Aerial crown-view tile of a tropical tree (Barro Colorado Island, Panama), acquired 20241014:
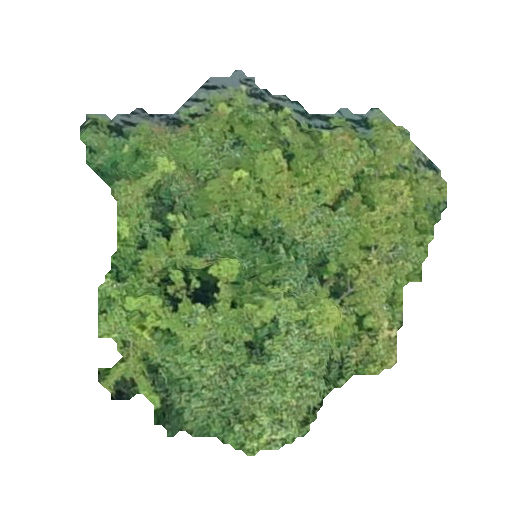
Species: Enterolobium cyclocarpum
GBIF accepted scientific name: Enterolobium cyclocarpum
Crown area: 149.538 m²